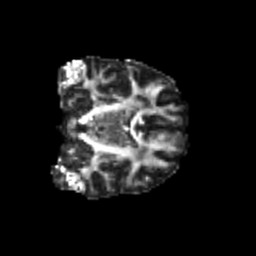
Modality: FA
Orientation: coronal
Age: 22
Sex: female
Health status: healthy
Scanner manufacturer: philips
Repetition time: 7.393 s
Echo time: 0.08599 s